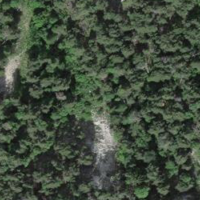
EUNIS habitat code: 43
Species observed at this site:
Saponaria ocymoides